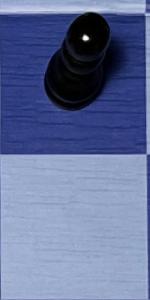
Label: Empty